Interaction volume radius: 5 \u00c5
Interaction volume height: 20 \u00c5
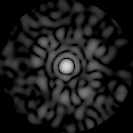
Disorder parameter: 0.8213